Field crop: maize
Growth stage: 2
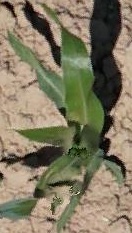
Species: maize